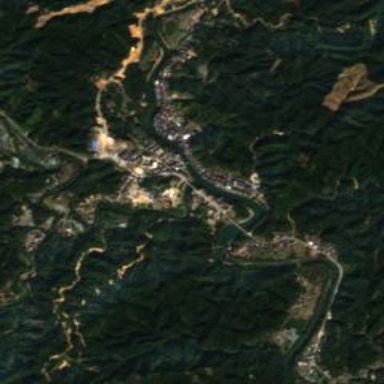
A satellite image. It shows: Ethnic township within town.